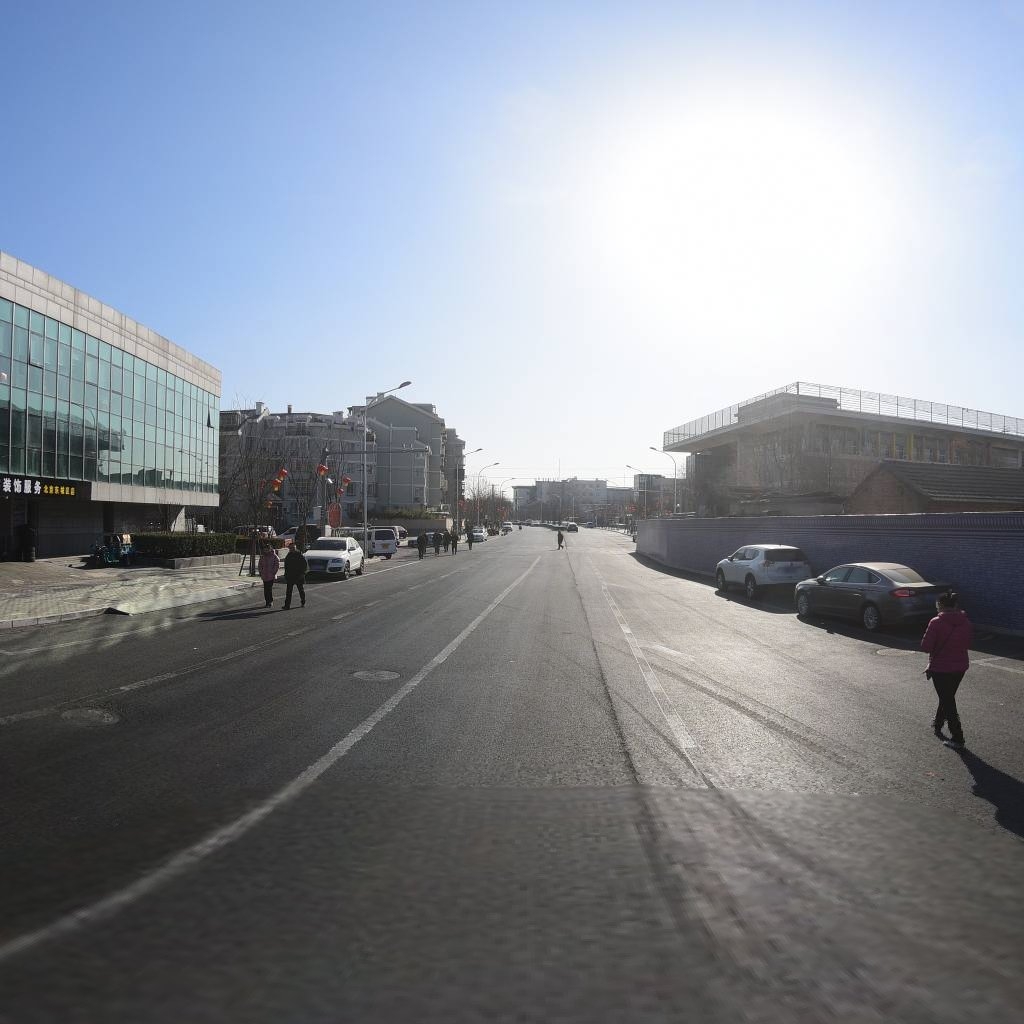
Region: Dongcheng
Road damage annotations: longitudinal crack, manhole cover, manhole cover